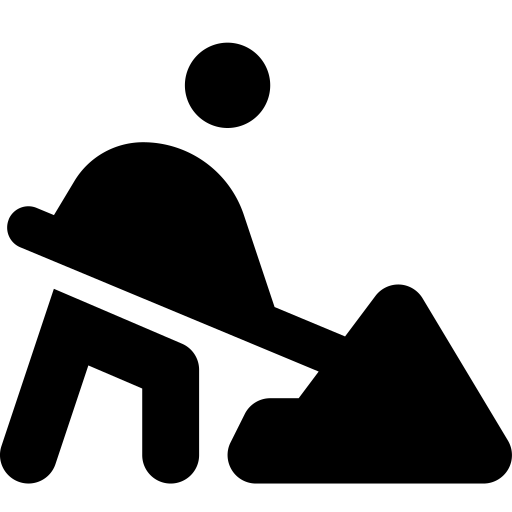
Tags: icon, FontAwesome, fa-icon, solid, person, digging